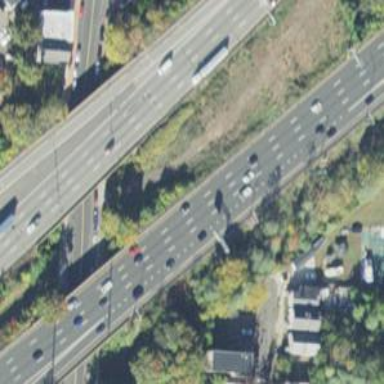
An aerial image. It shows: Motorway.